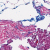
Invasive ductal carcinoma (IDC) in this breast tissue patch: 0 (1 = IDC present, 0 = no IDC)